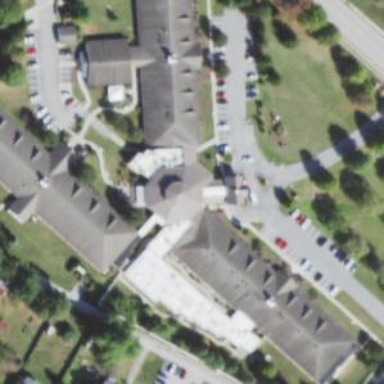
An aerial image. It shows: Nursing home.